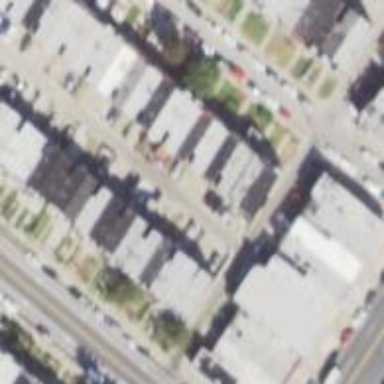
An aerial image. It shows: Alley classified as service road.